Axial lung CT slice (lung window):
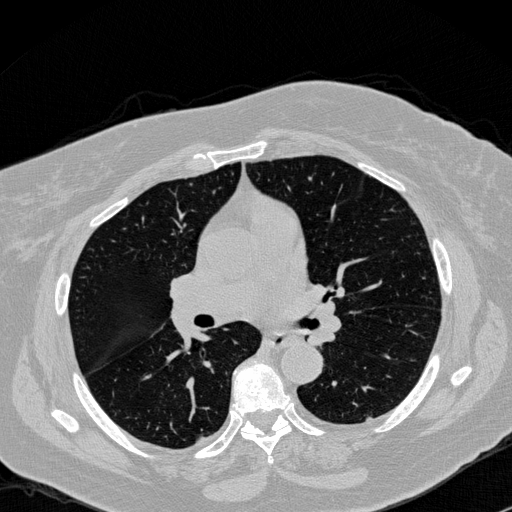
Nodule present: no